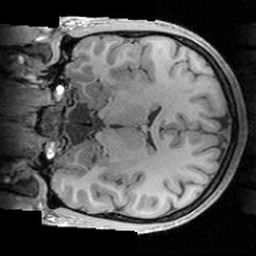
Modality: T1w
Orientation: coronal
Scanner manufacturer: siemens
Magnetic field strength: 3 T
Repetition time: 1.63 s
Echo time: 0.00311 s